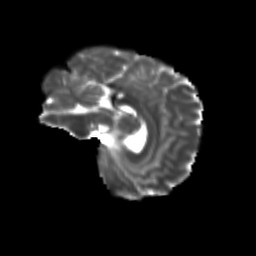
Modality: T2w
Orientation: sagittal
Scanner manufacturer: siemens
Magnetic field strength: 3 T
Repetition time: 9.2 s
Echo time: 0.084 s